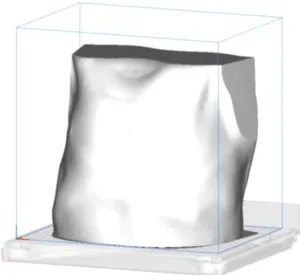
In (A), the representation of the whole phantom on the 3D-printing plate, after the slicing.
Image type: radiology (x_ray)